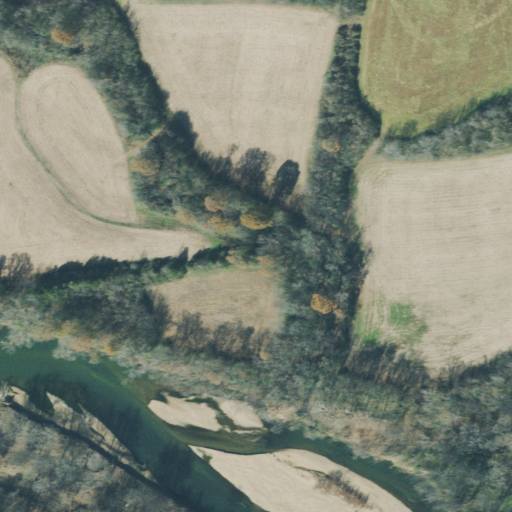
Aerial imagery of valley in Tennessee named Phillips Crossing Hollow containing pasture, cultivated crops, deciduous forest, open water, mixed forest, herbaceous wetlands, and woody wetlands